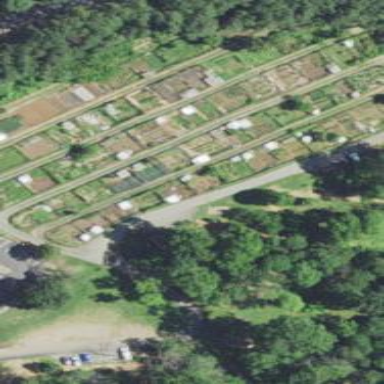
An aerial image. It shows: Area designated for allotments.